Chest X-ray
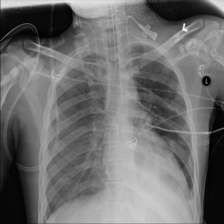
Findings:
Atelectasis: positive
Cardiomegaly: negative
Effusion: negative
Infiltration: positive
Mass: negative
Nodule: negative
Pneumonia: negative
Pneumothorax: negative
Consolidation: negative
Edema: negative
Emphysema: negative
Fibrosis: negative
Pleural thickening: negative
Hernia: negative